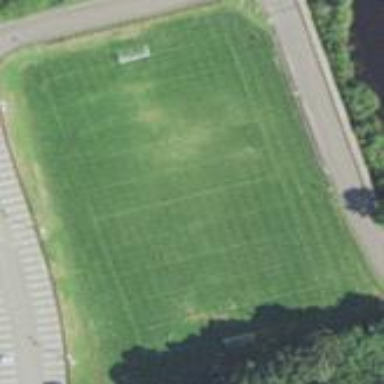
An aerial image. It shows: Soccer pitch for leisure land activities.